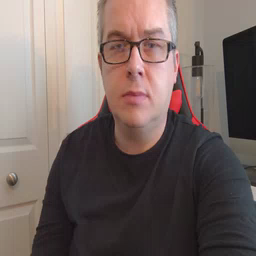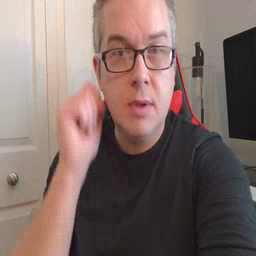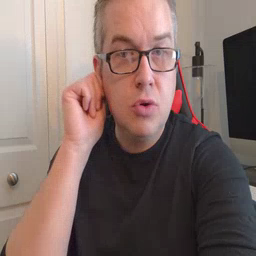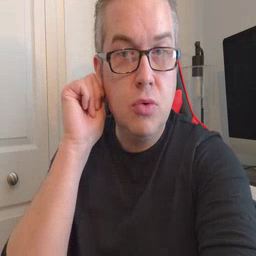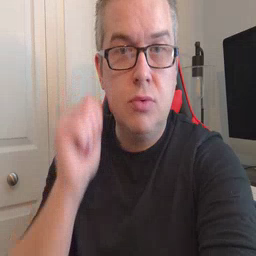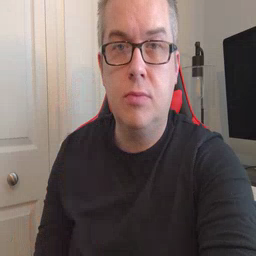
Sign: ear